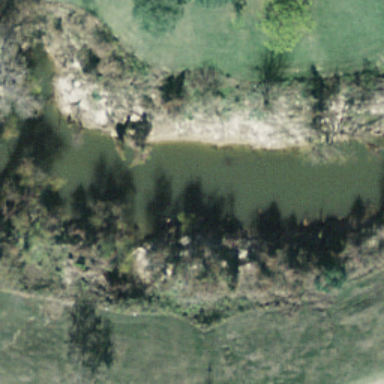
It is a river with two rows of trees on both banks of the river .